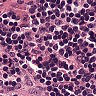
Metastatic tissue present: no